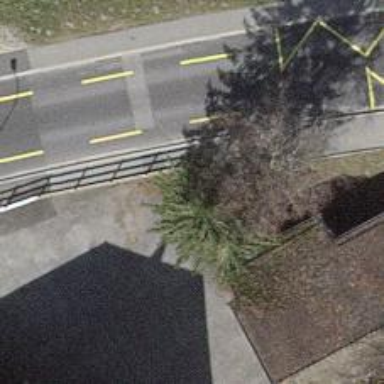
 serving as platform for public transportation."